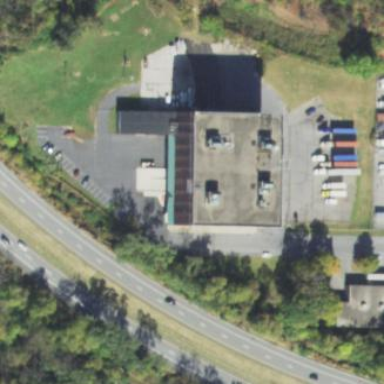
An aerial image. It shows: Commercial building.